Question: I have the following code:
# main.cpp
'''
#include <iostream>
#include <string>
using namespace std;
string name;
string age;
int main() {
cout <<"Name: ";
cin >> name;
cout << endl;
cout <<"Age: ";
cin >> age;
cout << endl;
cout << "Your name is " << name << ", and you are " << age << " years old." << endl;
cout << "Press enter to close this application" << endl;
getchar();
return 0;
}
'''
I noticed that if I put a space in my input for name that it won't give me a chance to input name, and it will view the entry after the space as age. I apologize if this is a newbie mistake, which it probably is. I previously programmed Java and decided I wanted to switch to C++ because it better suits my needs. I also probably format my code weird to your standards, please correct it if you wish to.

I've also noticed another error, something I never really had any problems with in Java. I can't figure out how to prevent it from instantly closing down when it finishes processing. I've heard you can use "system.("pause"); but I've also been told to not use it. I'm really confused on what to use. I've heard to use getchar();, but it doesn't seem to do anything.
Any help would be greatly appreciated, as I'm a complete beginner when it comes to C++.
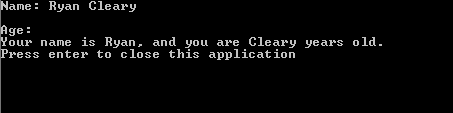
Answer: Here's what's happening with the input buffer when you run your program:
'''
std::cin >> name;
'''
You're waiting for input. When you enter "Ryan Cleary", and press enter, the input buffer contains:
'''
Ryan Cleary
'''
Now your 'cin' reads input as normal, stopping at whitespace, leaving your buffer like this:
'''
Cleary
'''
Note the beginning space, as it stops after reading 'Ryan'. Your first variable now contains 'Ryan'. If, however, you want the full name, use <URL>. It will read until a newline, not just whitespace. Anyway, continuing on:
'''
std::cin >> age;
'''
Now you're getting another input. There's already something there, though. It skips the whitespace until it can start reading, leaving the buffer with just:
'''
'''
Your second variable gets the text 'Cleary'. Note the newline still in the buffer, which brings me to the second part. Replacing 'system ("pause");' in a way that always works is tricky. Your best bet is usually to live with a less-than-perfect solution, or as I like to do, one that isn't guaranteed to do exactly what it says:
'''
std::cin.get(); //this consumes the left over newline and exits without waiting
'''
Okay, so <URL> didn't work. How about this:
'''
std::cin.get(); //consume left over newline
std::cin.get(); //wait
'''
That works perfectly, but what if you copy-paste it somewhere where the newline isn't left over? You'll have to hit enter twice!
The solution is to clear the newline (and anything else) out, and then wait. This is the purpose of <URL>. However, as seen in the notes section, it is not guaranteed to clear the buffer out like it says, so if your compiler chooses not to, it can't be used. For me, however, it does exactly that, leaving a solution of:
'''
std::cin.sync(); //clear buffer
std::cin.get(); //wait
'''
The main bad thing about 'system("pause");' is that you have no idea what program it will run on someone else's computer. They could've changed 'pause.exe' or put one that's found first, and you have no way of knowing. This could potentially ruin their computer due to it being possibly program.